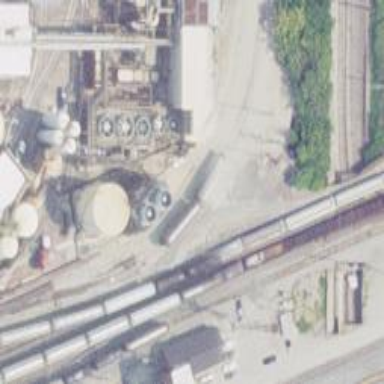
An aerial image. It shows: Rail spur service.